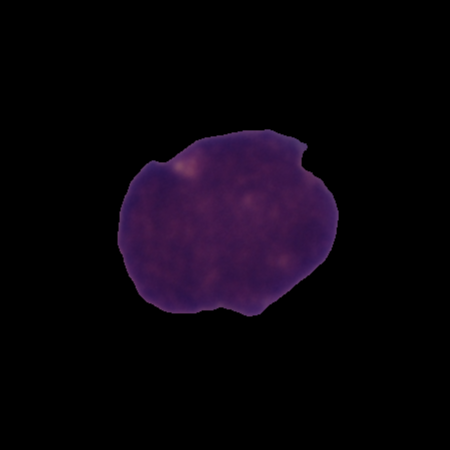
Label: cancer